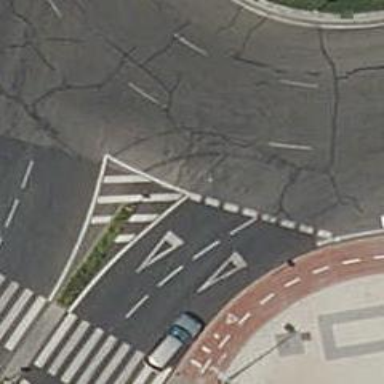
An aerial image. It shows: Road with "give way" sign.